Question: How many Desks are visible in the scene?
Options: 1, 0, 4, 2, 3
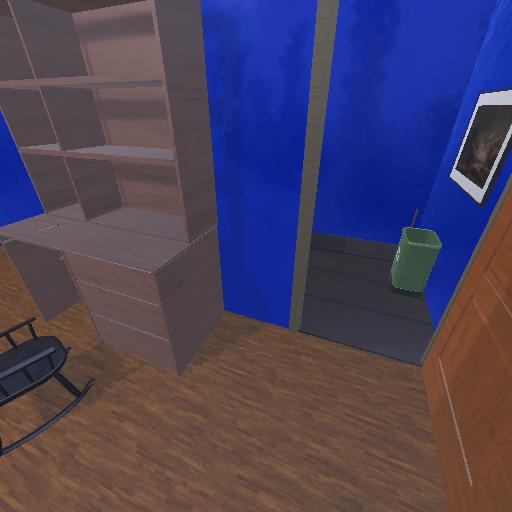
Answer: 1